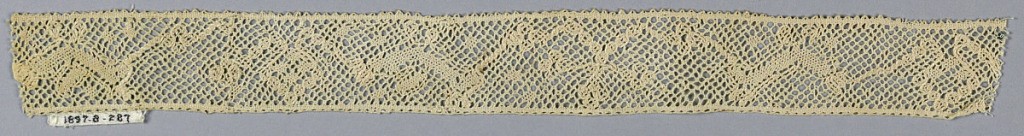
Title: Fragment
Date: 19th century
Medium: linen Technique: bobbin lace (Lille style with heavy outlining thread)
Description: Fragment of Lille-style insertion lace in a pattern of rectangles.